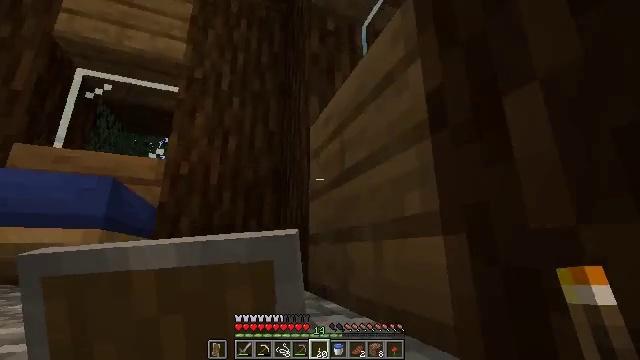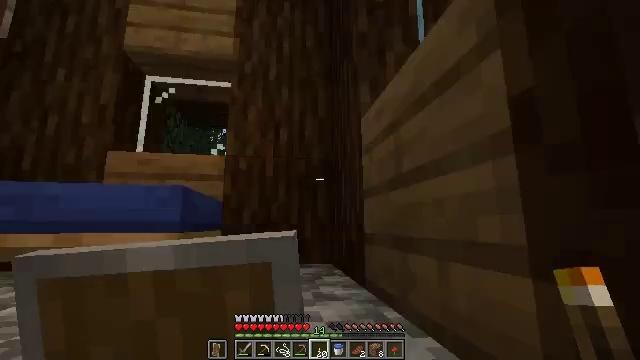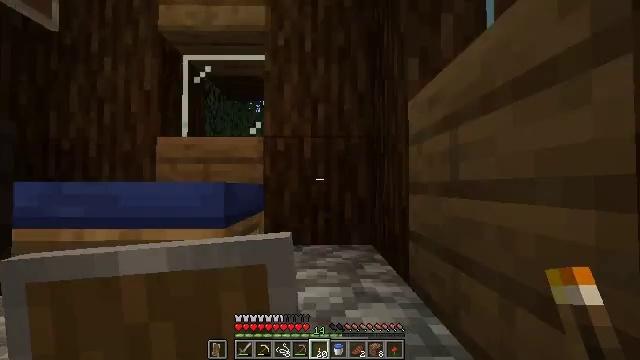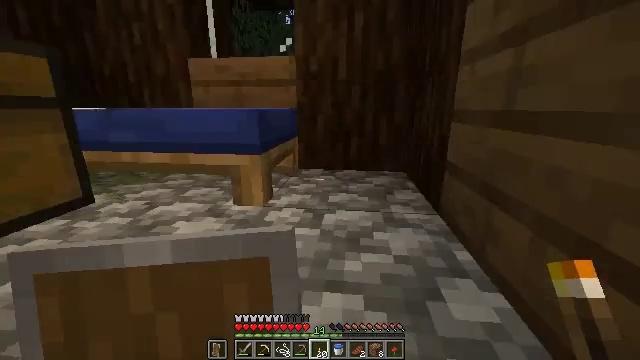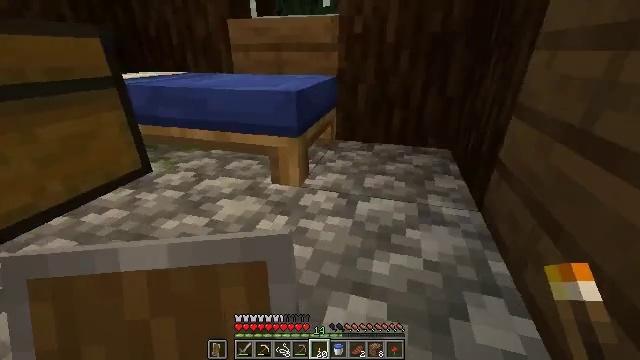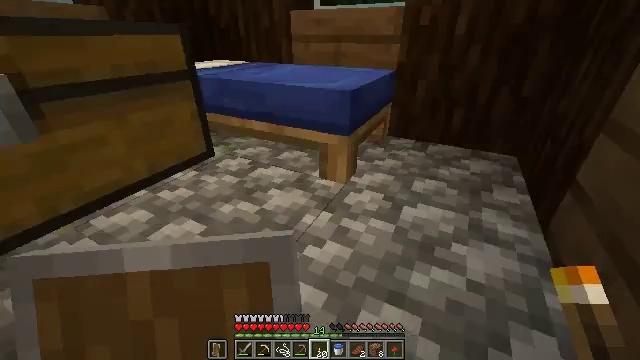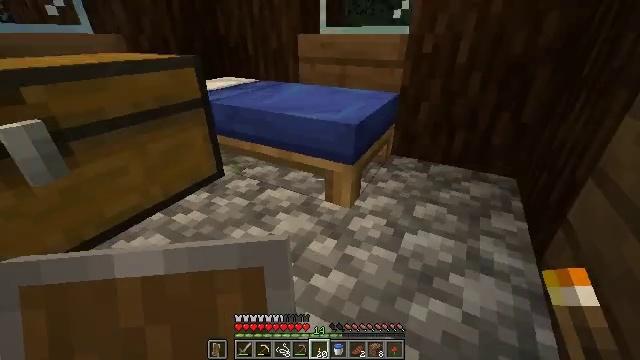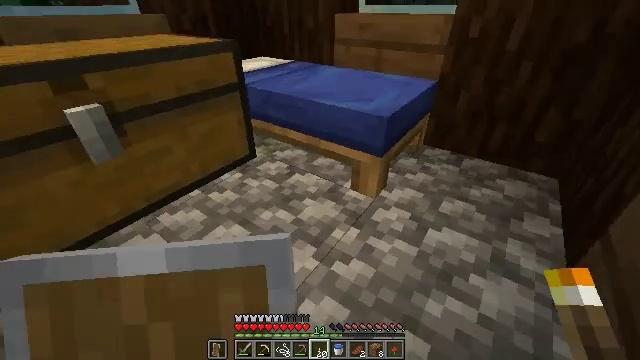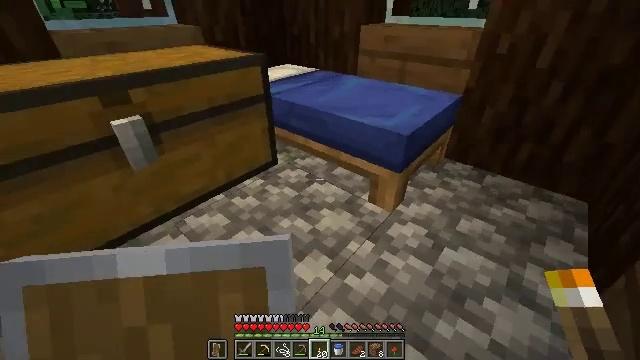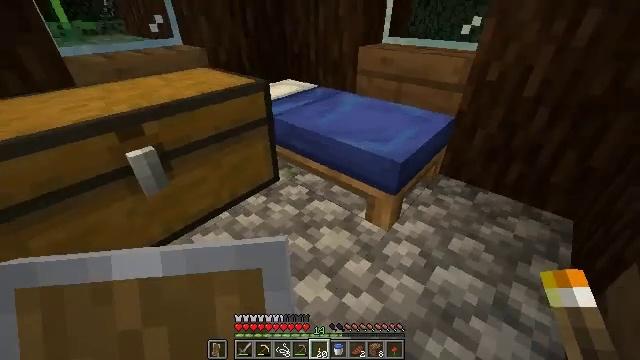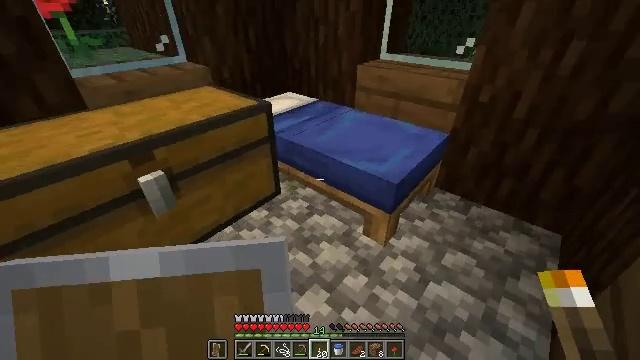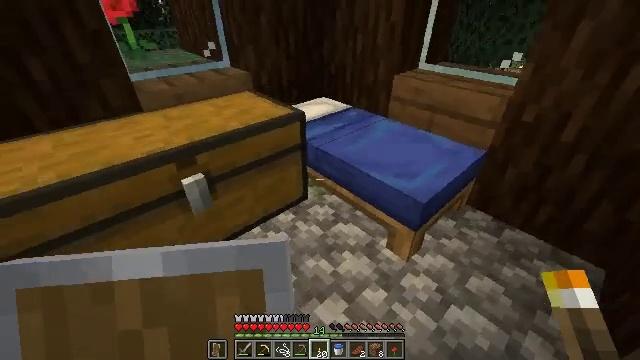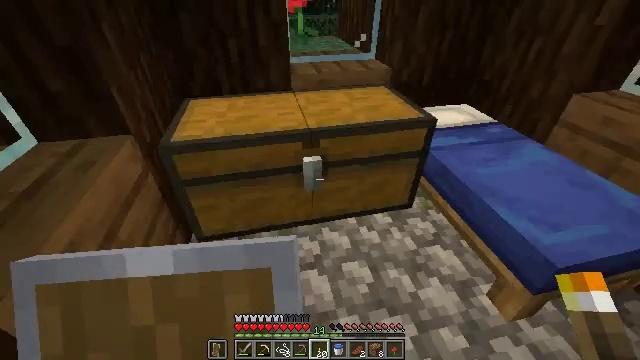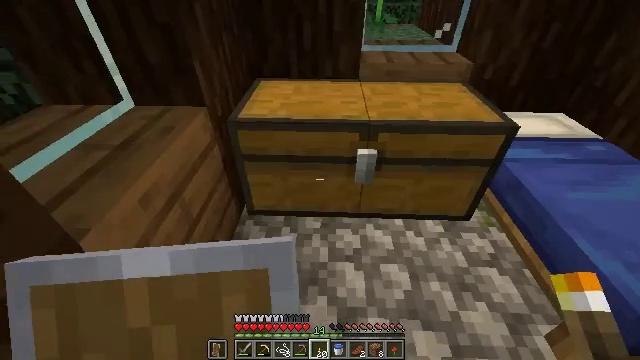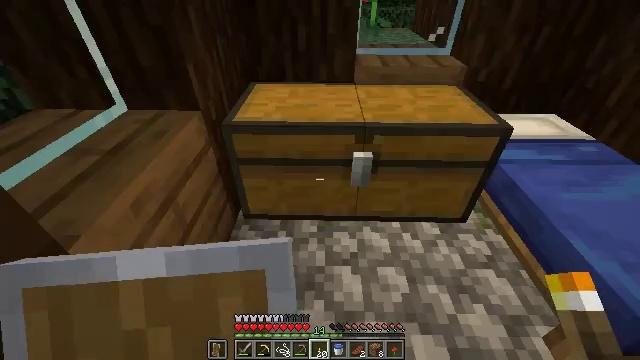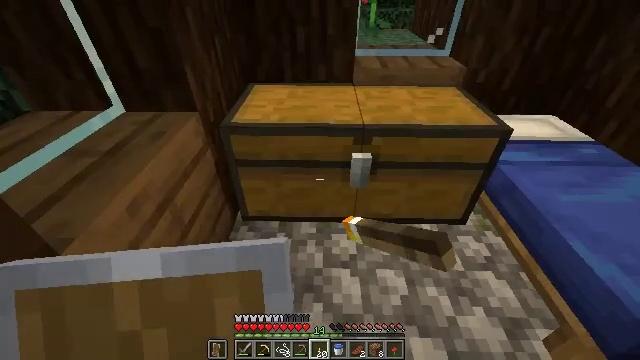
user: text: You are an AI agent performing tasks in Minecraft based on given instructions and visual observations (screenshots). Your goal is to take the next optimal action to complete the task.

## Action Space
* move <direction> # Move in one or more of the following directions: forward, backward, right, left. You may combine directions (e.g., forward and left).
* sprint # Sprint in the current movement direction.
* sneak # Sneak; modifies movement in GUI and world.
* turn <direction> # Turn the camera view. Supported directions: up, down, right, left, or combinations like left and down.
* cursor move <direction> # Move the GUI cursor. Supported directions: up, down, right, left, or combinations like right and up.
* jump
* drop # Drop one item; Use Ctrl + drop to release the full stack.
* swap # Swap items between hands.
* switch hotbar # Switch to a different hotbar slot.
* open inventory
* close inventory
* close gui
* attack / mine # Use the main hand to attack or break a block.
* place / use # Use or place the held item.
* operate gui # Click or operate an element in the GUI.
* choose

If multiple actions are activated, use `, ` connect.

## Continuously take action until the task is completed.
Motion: motion action
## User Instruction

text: Craft blue wool by placing blue dye and wool together.
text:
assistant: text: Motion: move forward, turn left and down, jump
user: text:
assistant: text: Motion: move forward, turn left and down, jump
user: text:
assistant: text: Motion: move forward, turn left and down, jump
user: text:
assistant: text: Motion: move forward, turn left and down, jump
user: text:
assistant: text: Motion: move forward, turn left and down, jump
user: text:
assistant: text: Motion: move forward and move right, jump
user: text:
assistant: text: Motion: move forward and move right, turn left and down, jump
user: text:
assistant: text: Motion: move forward and move right, turn left, jump
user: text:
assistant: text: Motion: move forward and move right, jump
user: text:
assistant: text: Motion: move forward and move right, jump
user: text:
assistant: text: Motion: move forward, turn left
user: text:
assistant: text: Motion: turn left and down
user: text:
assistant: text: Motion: turn left and down
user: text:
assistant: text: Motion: use / place
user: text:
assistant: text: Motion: use / place
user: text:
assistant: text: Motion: turn up, use / place
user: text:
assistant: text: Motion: turn right and up
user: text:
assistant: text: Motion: turn up
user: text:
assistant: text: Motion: open gui
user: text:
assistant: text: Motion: no_op
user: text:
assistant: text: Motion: no_op
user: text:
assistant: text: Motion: no_op
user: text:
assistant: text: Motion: no_op
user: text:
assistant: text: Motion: no_op
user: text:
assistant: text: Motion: cursor move right and up
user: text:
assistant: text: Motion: no_op
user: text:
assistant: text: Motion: sneak, cursor move down
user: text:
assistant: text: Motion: sneak, cursor move down
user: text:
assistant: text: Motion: sneak, cursor move right and up
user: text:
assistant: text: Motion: sneak, cursor move right